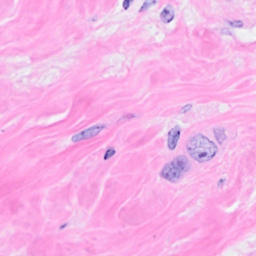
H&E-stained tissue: Breast